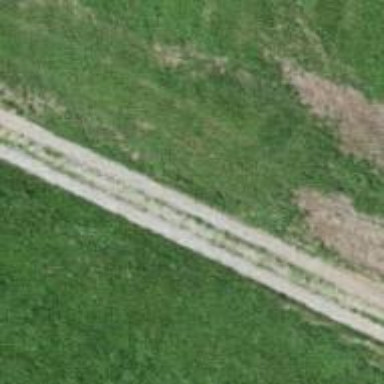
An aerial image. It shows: Track with grade 3 surface.